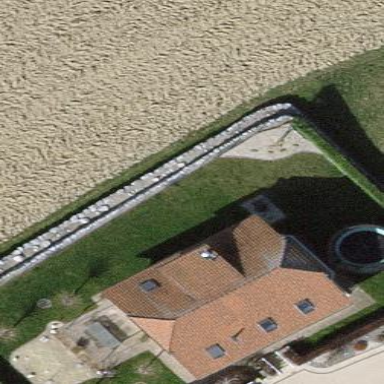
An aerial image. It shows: Simple and straightforward house.